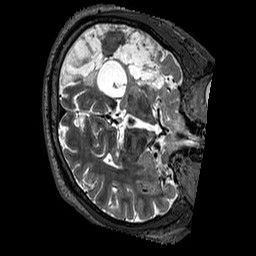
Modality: T2w
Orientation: axial
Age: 58
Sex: male
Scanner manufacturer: siemens
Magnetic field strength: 3 T
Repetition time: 3.2 s
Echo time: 0.567 s